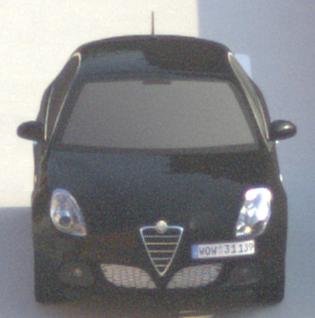
Make: Alfa Romeo
Model: Giulietta 1.4 TB 16V
Detailed model: Giulietta (940)
Model produced from: 2010/05
Model produced until: 2013/03
Doors: 5
Color: black
Road condition: dry road
Daytime: morning or afternoon
Contrast: high contrast